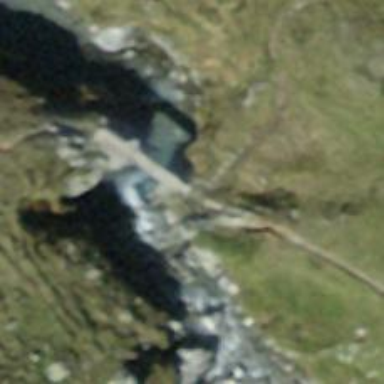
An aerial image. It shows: Path leading to bridge.